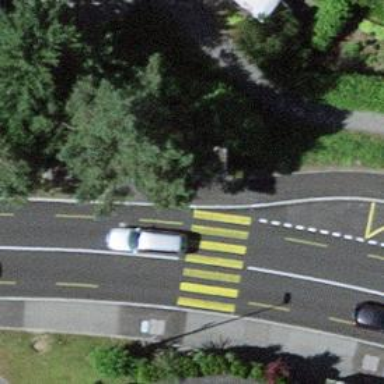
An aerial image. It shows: Kerb serving as barrier.